Question:
I am sending udp packets from one pc to other. I am observing the traffic on wireshark on the pc where I am receiving udp packets. One interesting thing I see is icmp packets appearing suddenly. Then they disappear and again appear in a cyclic manner. What can be the reason for this. Am I doing some thing wrong. And what bad effects can it have on my udp reception performance.
Please also find the attached wireshark figure taken from the destination pc.
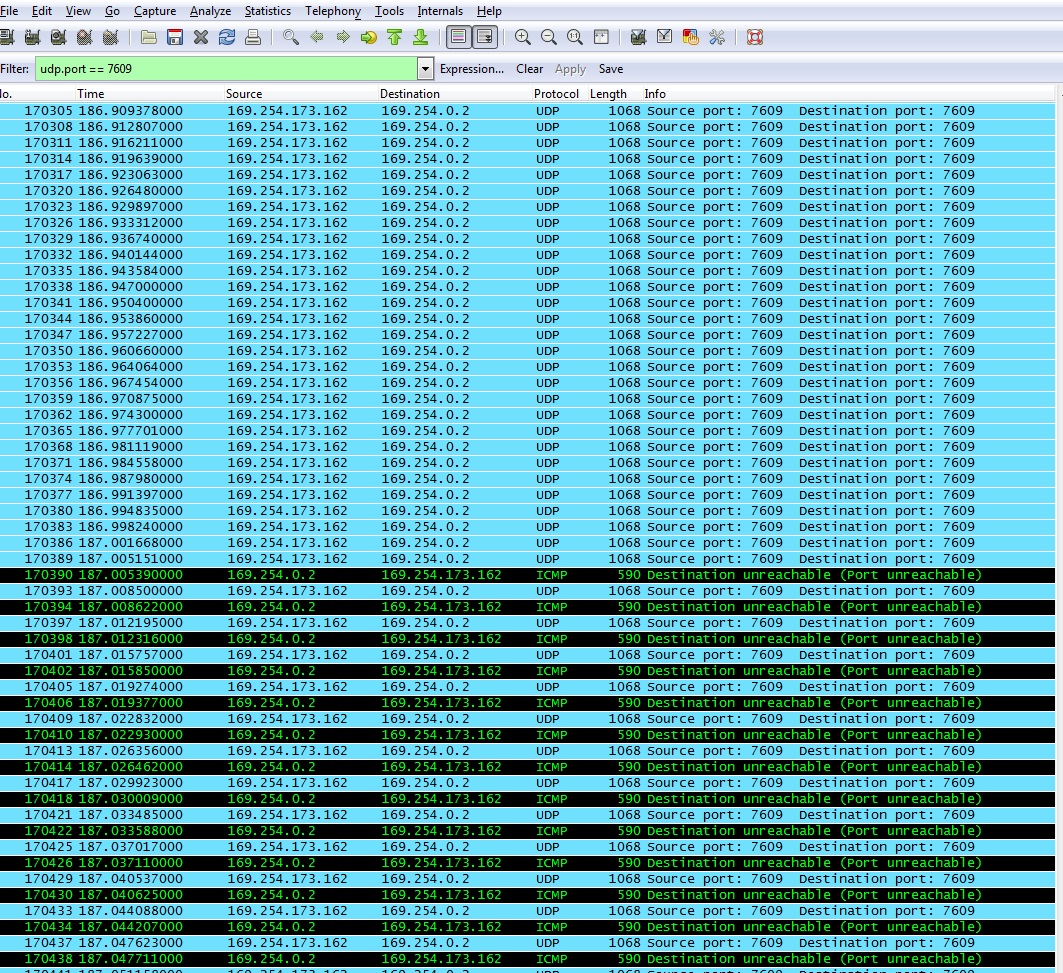
Answer: The ICMP packets are created by the other host because the UDP port is not open. The ICMP packet includes the first X bytes of the packet that was dropped so the sender can read out which session was affected.